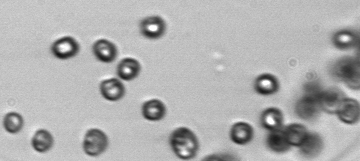
Label: Phaeocystis